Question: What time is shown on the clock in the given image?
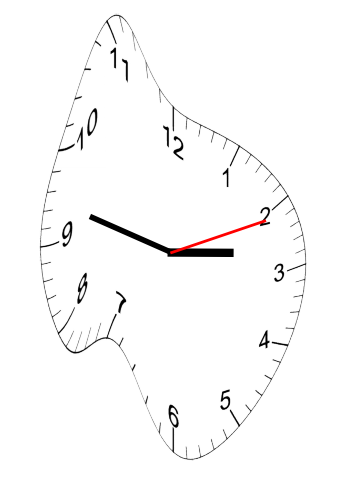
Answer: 02:47:11